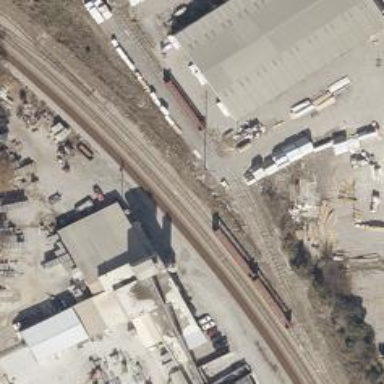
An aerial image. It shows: Railway siding for service.